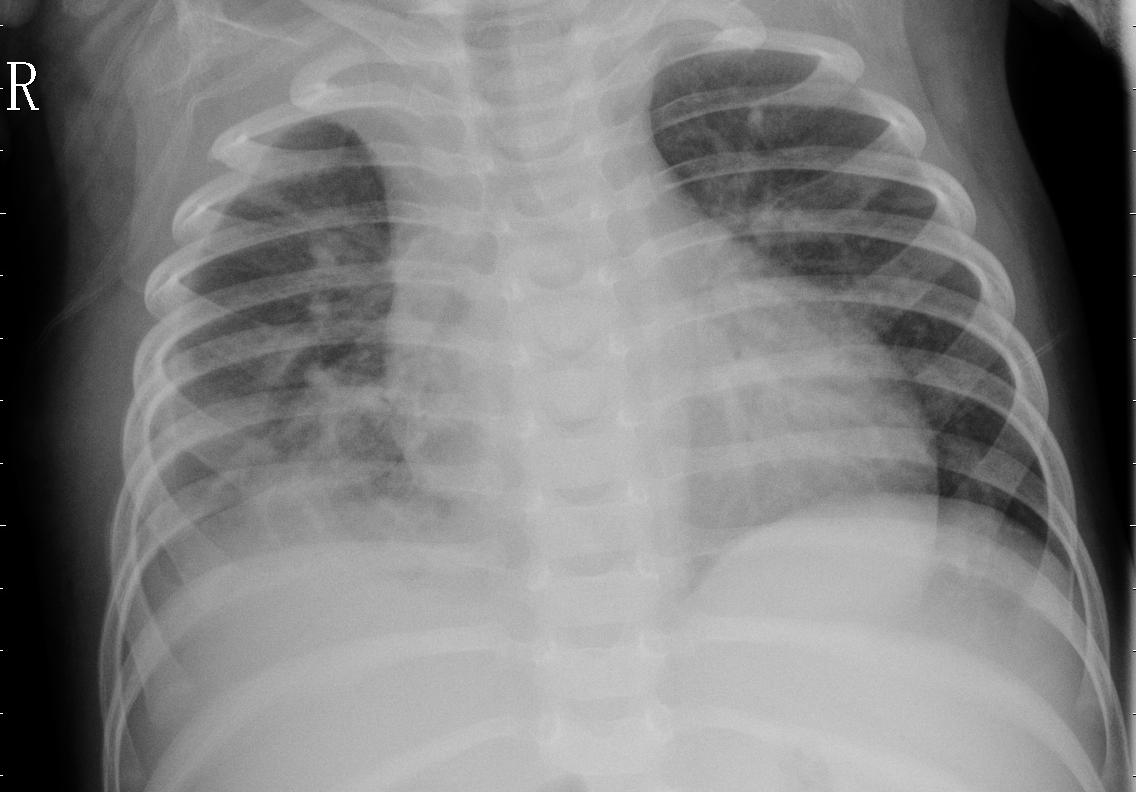
Diagnosis: PNEUMONIA